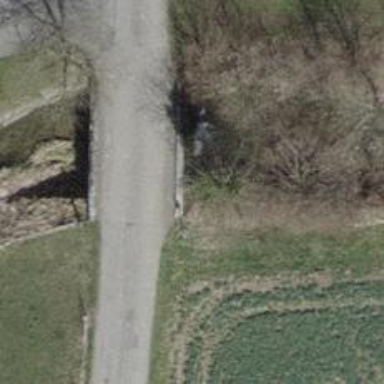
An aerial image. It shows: Residential road with asphalt surface that features bridge.